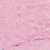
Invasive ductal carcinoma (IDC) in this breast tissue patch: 0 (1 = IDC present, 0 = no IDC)